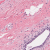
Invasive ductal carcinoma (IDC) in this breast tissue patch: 0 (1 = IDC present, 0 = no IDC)